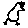
Label: bird